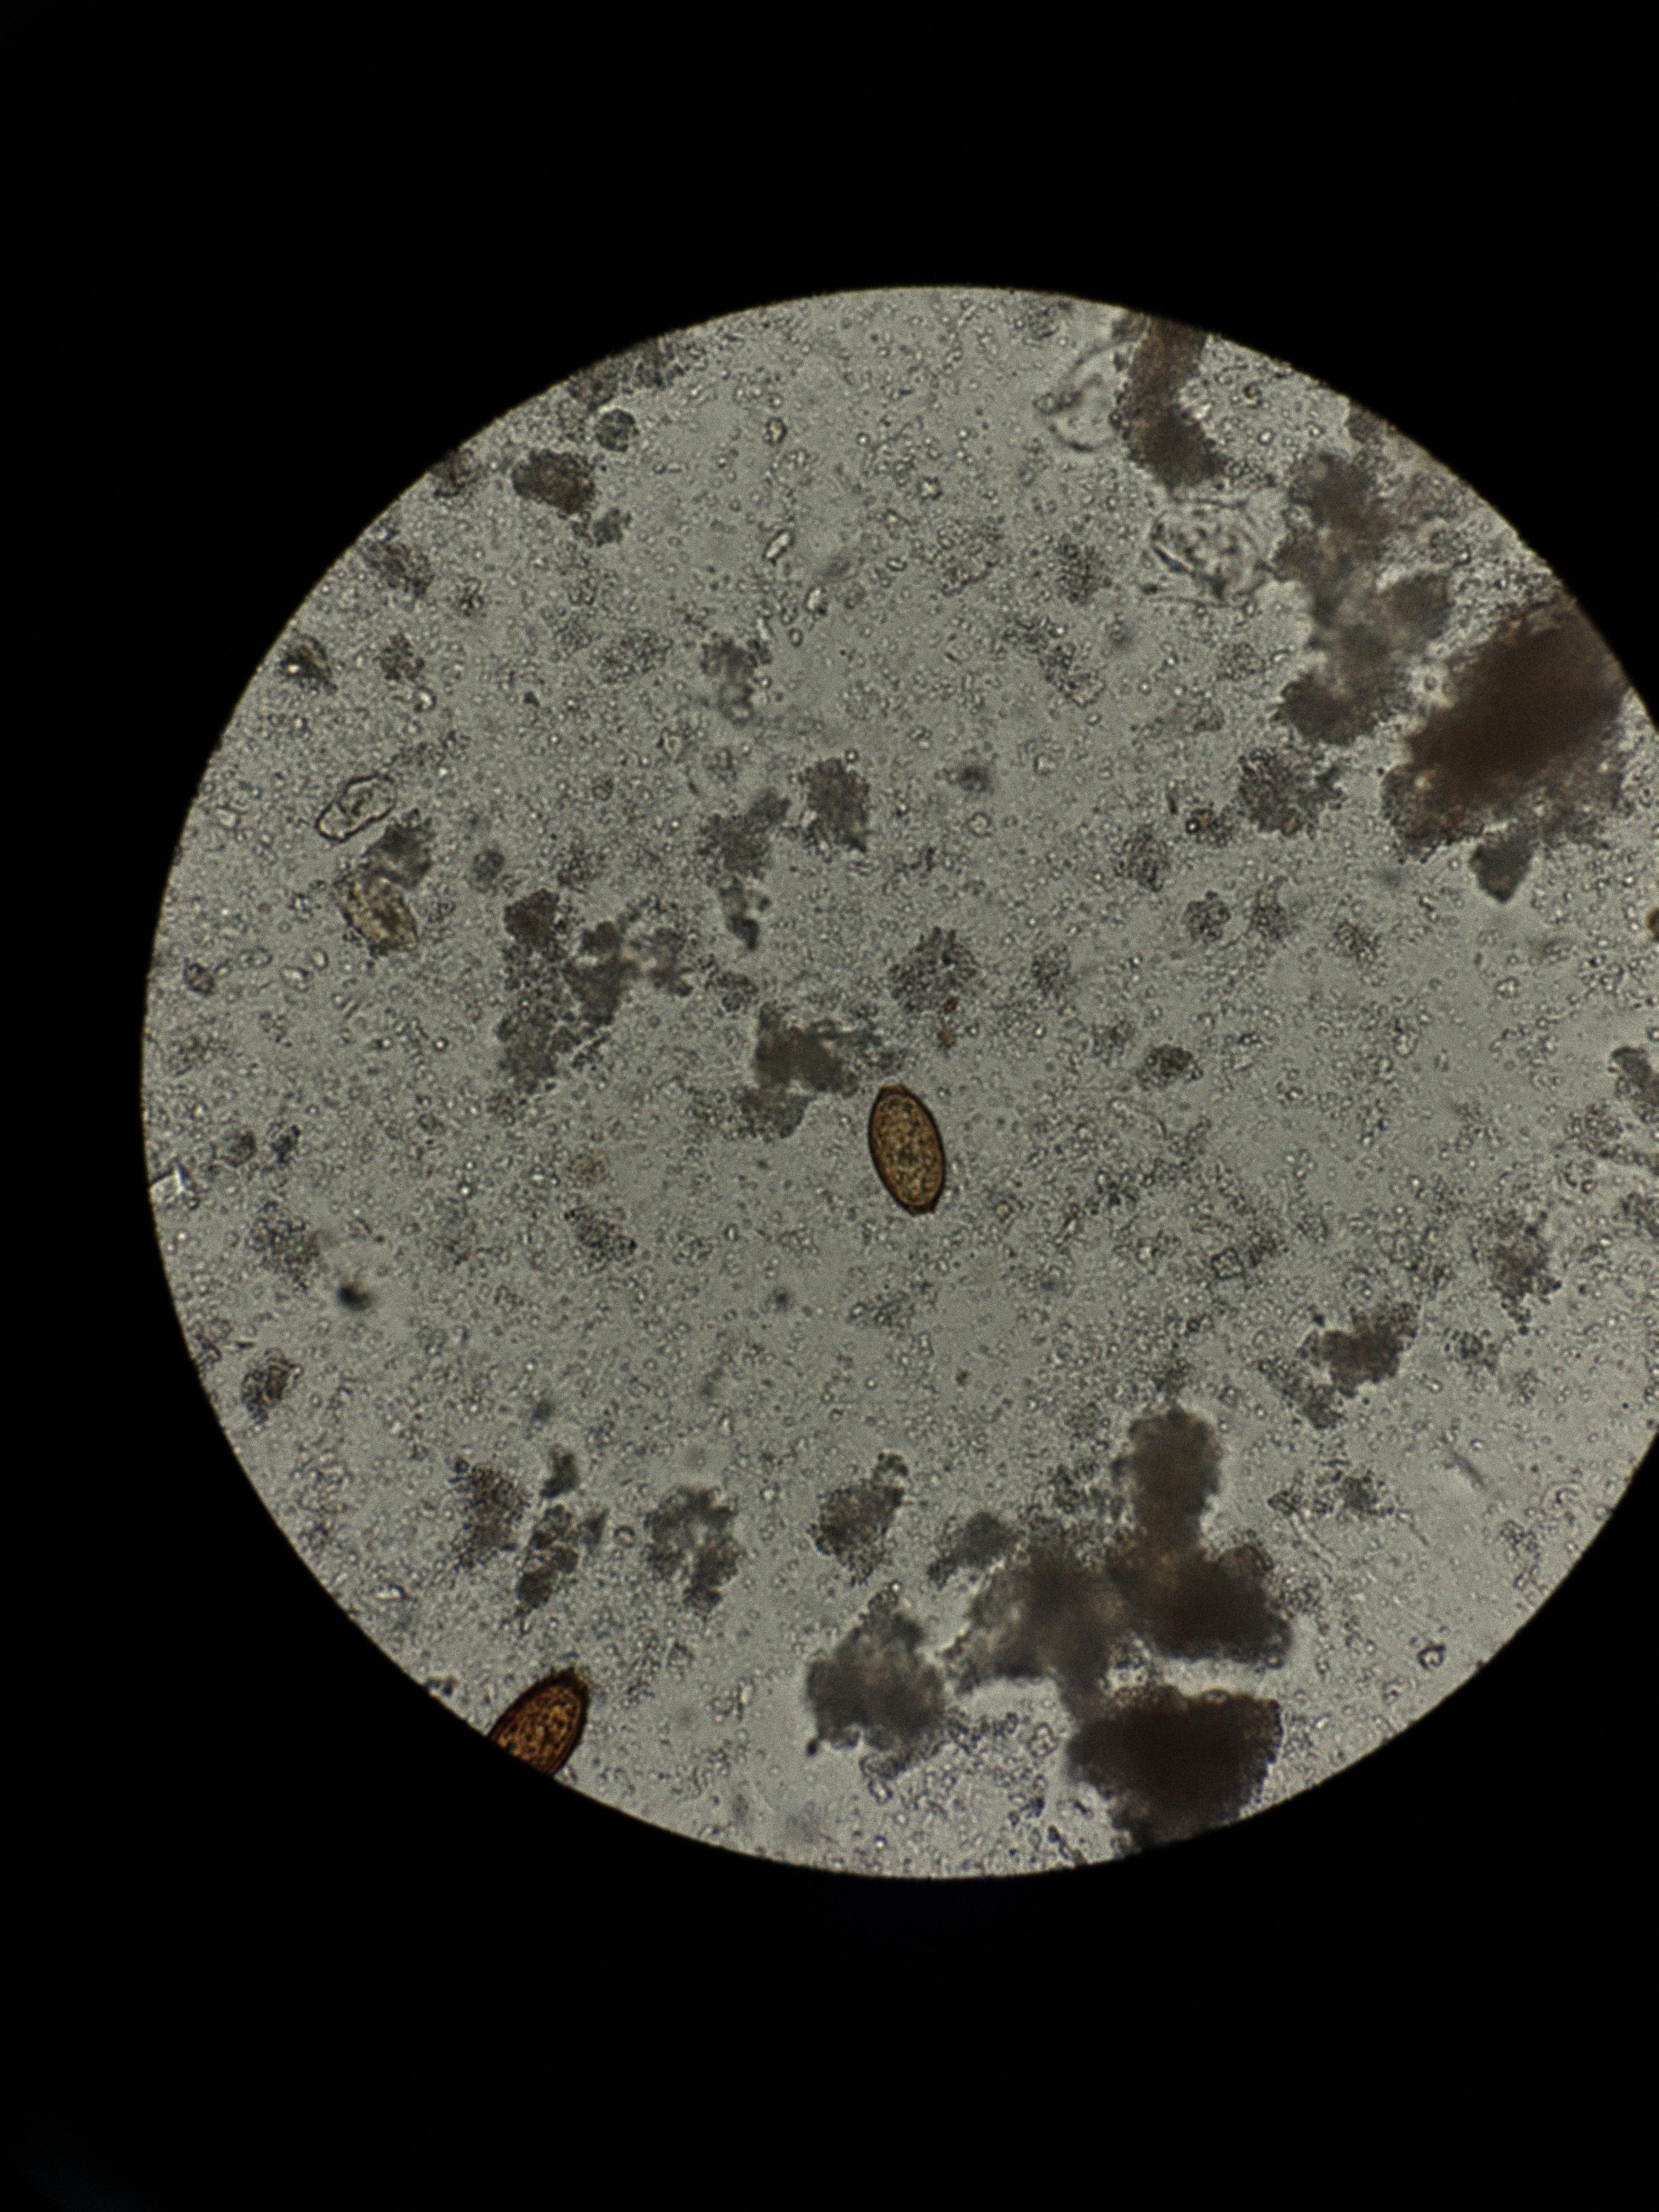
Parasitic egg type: Trichuris trichiura